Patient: sex F, age 71
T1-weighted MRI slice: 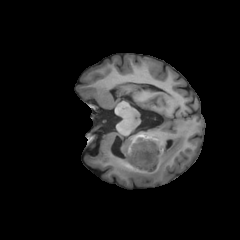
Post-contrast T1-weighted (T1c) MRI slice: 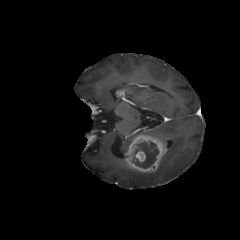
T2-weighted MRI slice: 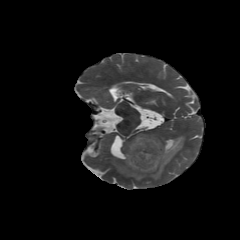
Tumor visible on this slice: yes
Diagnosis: Glioblastoma, IDH-wildtype
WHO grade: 4